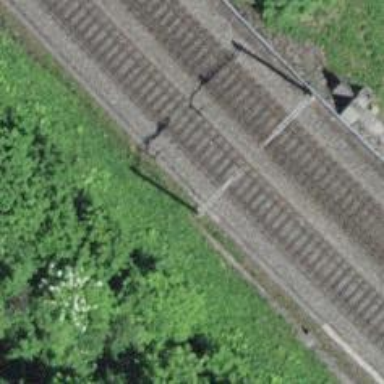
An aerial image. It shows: Single-track electrified railway with contact line.